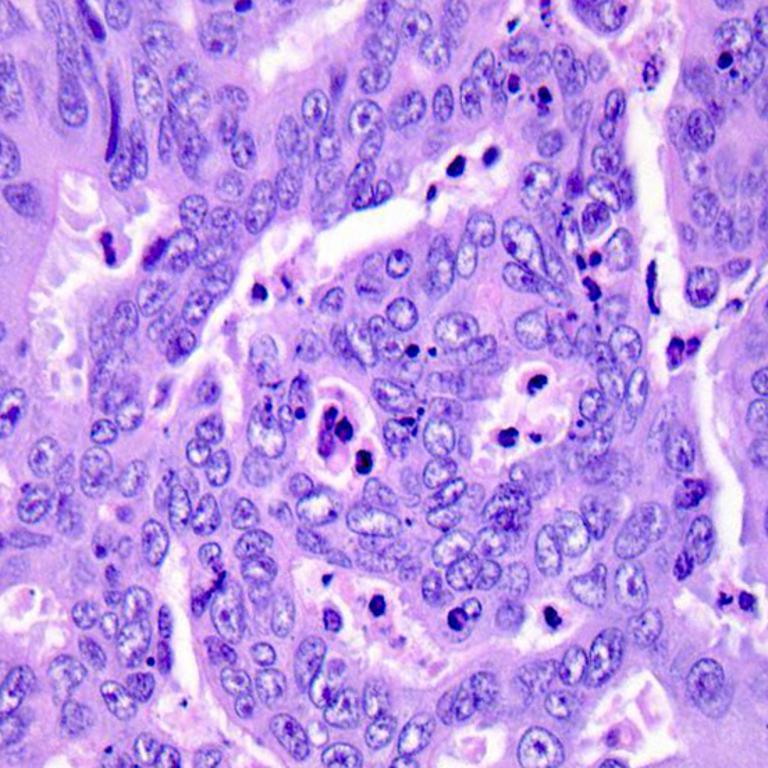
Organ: colon
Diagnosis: adenocarcinomas